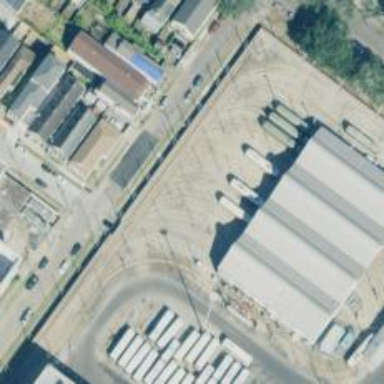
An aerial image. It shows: Tram railway passing through service yard.